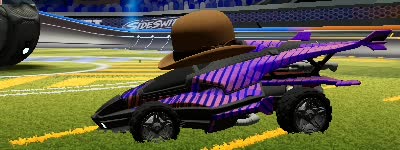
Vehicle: aftershock